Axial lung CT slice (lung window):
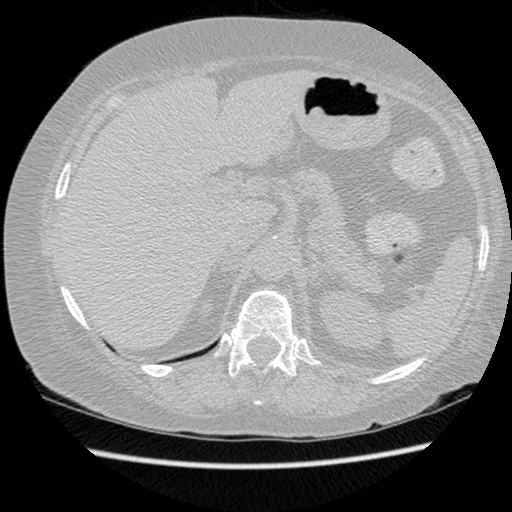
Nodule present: no